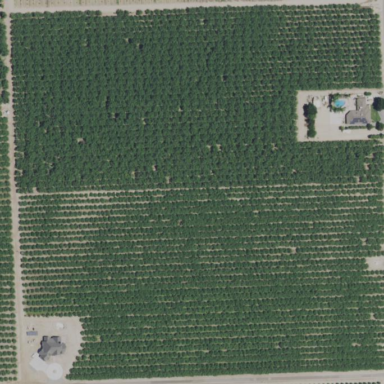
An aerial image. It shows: Vineyard where grapes are grown.